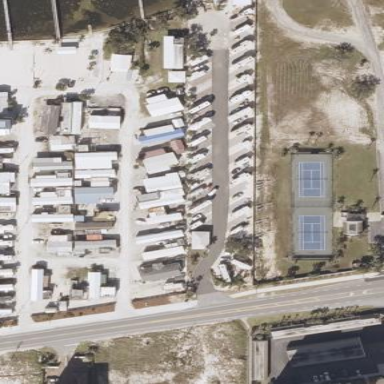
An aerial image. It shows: Residential area designated as trailer park.